Field crop: maize
Growth stage: 2
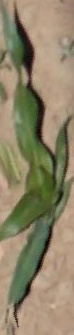
Species: maize